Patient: sex F, age 26
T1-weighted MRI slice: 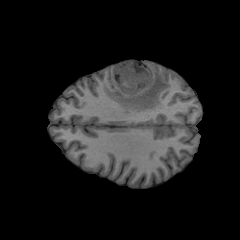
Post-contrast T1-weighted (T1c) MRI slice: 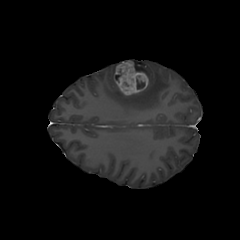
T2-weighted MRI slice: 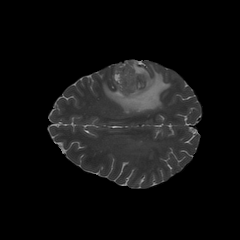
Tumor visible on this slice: yes
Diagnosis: Glioblastoma, IDH-wildtype
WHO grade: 4